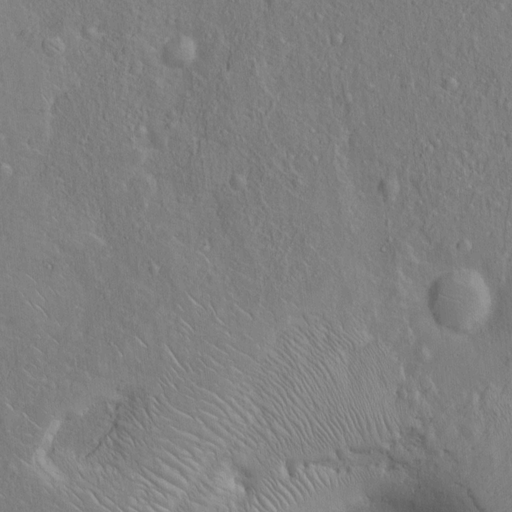
Classes present: Background, Cone